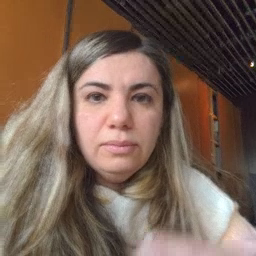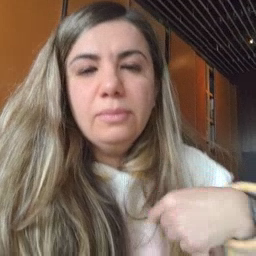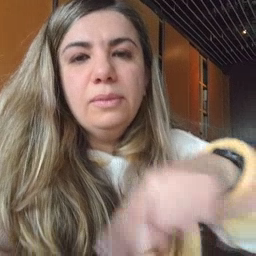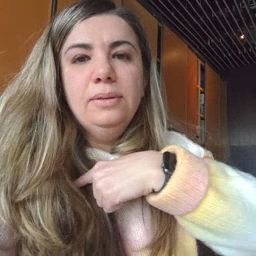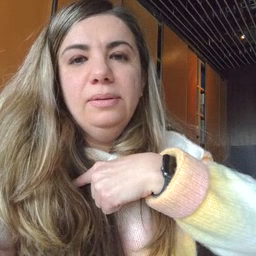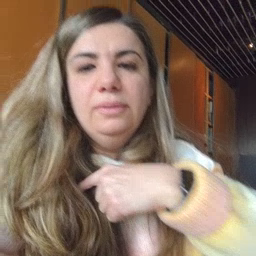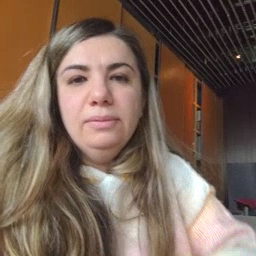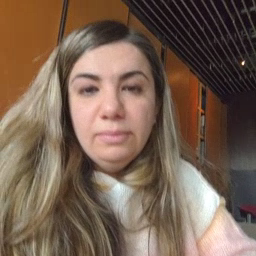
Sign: weus